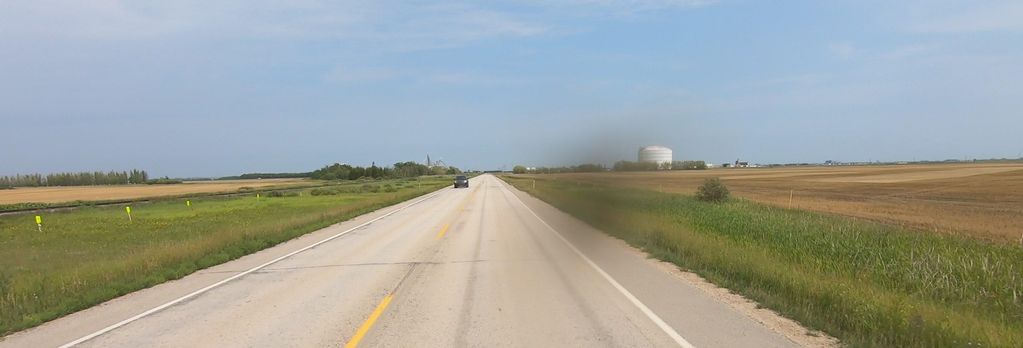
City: winnipeg